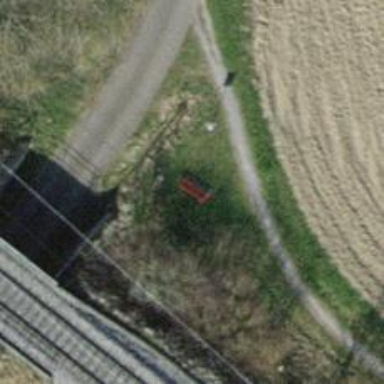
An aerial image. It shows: Red bench.